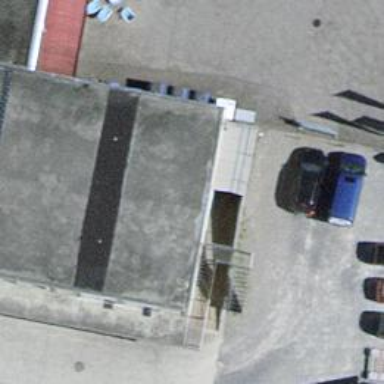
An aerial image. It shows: Car repair shop.